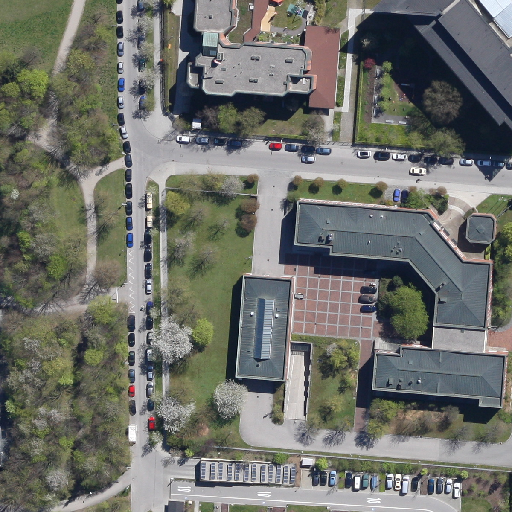
Referring expression: sidewalk along with tree